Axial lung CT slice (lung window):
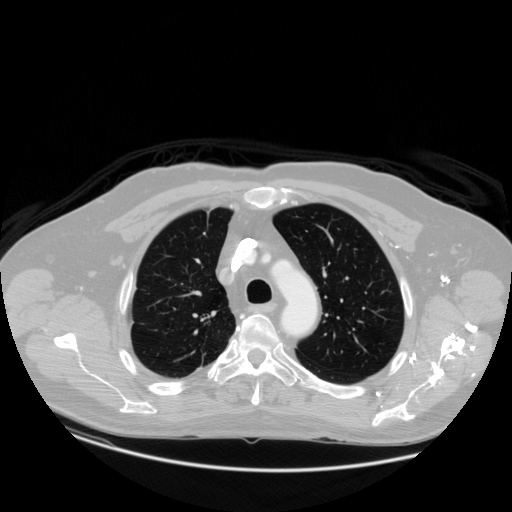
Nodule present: no